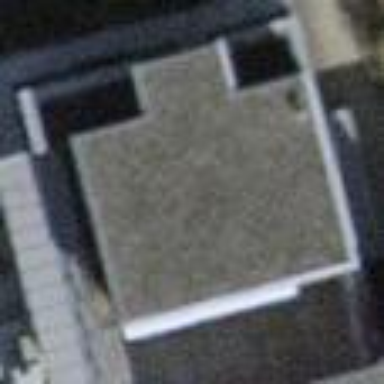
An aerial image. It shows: The building has flat roof oriented across.